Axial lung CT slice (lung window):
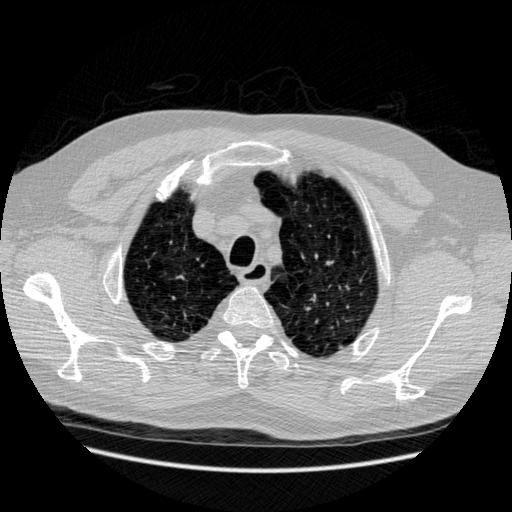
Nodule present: no